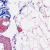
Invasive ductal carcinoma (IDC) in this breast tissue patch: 0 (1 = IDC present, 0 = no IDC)